Question: I have tried many things such as setting 'Right to Left' or messing with the 'IsReversed' property for 'ChartArea' but no go. Any advice?
Sorry for the lack of info, I figured it would be just a switch somewhere in the Chart properties that I was overlooking. Anyways, I am making a custom chart and right now the lines are going from left to right BUT I need it to go in the reverse direction

I guess another way to put it woudl be how do I add points going from right to left?
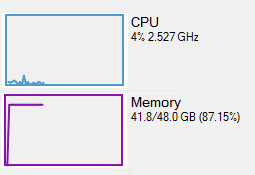
Answer: If you want to reverse the x-axis all you need to do is
'''
private void button1_Click(object sender, EventArgs e)
{
ChartArea CA = chart1.ChartAreas[0];
CA.AxisX.IsReversed = true;
}
'''
Before and after:

If you want to keep the y-axis to the left use this:
'''
private void button2_Click(object sender, EventArgs e)
{
ChartArea CA = chart1.ChartAreas[0];
CA.AxisY2.Enabled = AxisEnabled.True;
CA.AxisY.Enabled = AxisEnabled.False;
CA.AxisX.IsReversed = true;
}
'''

If, as you comment, you simply want to add 'DataPoints' to the left, you can do so like this:
'''
Series S = chart1.Series[0];
DataPoint dp = new DataPoint(dp.XValue, dp.YValues[0]);
S.Points.Insert(0, dp);
'''
This may be a little slower, but it will work just as well as 'Adding' them at the end. You may want to have a look at <URL>, where 'DataPoints' are inserted at various spots in the 'Points' collection..
Note the 'Points' is often accessed like an array but really is of type <URL> so adding and removing and many other operations are readily available.
One common use is removing Points from the left to create a 'moving' chart like an oscillograph..